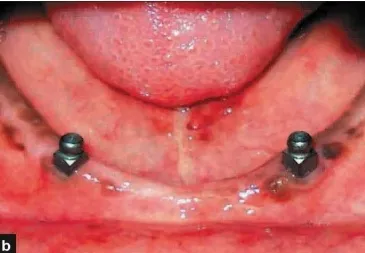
Post-operative photographs and radiograph.
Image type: medical_photograph (other_medical_photograph)